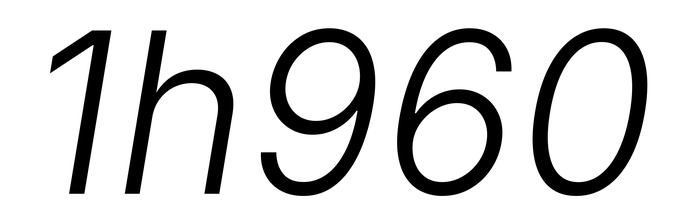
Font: Inter-Italic_Light_Italic